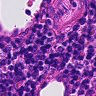
Metastatic tissue present: no